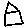
Label: house